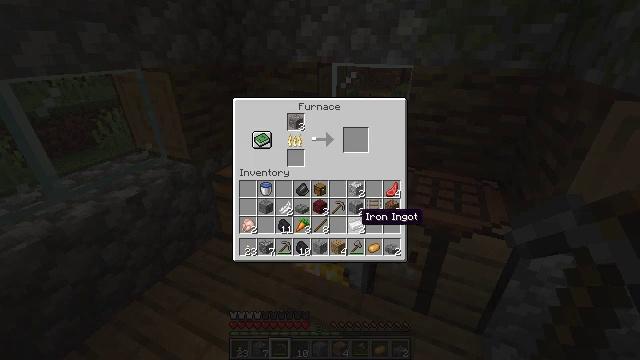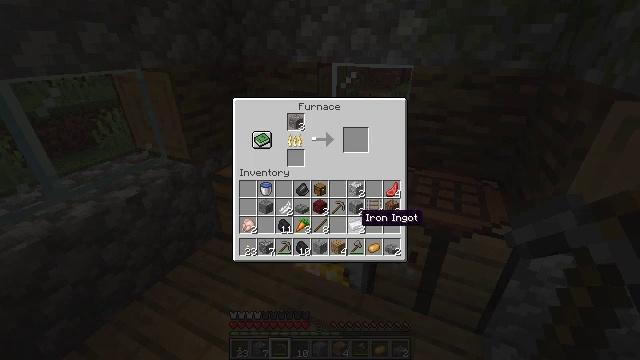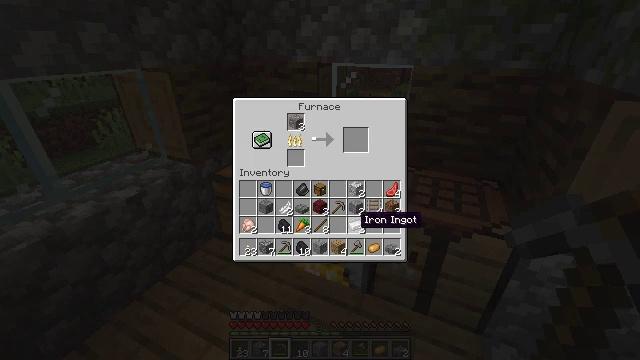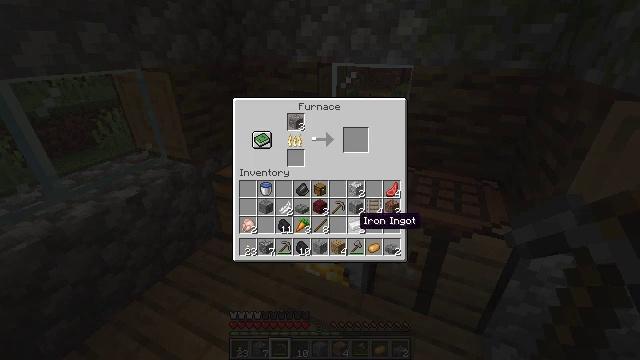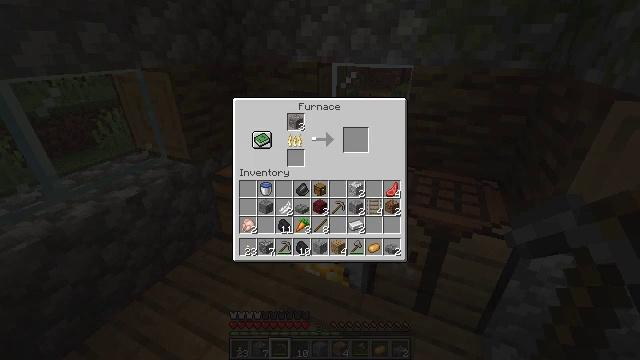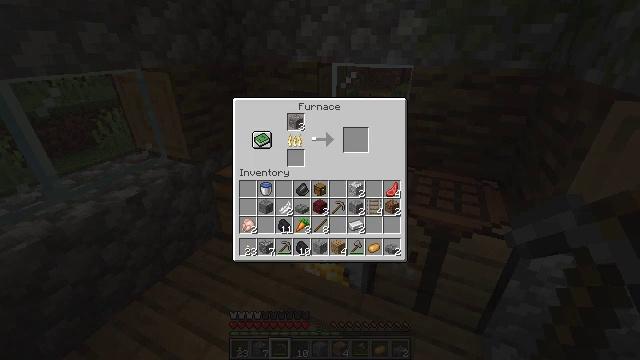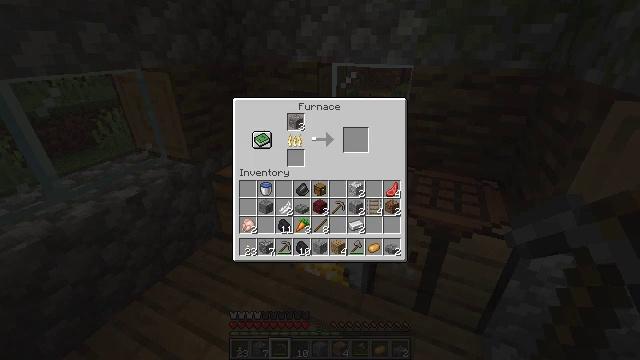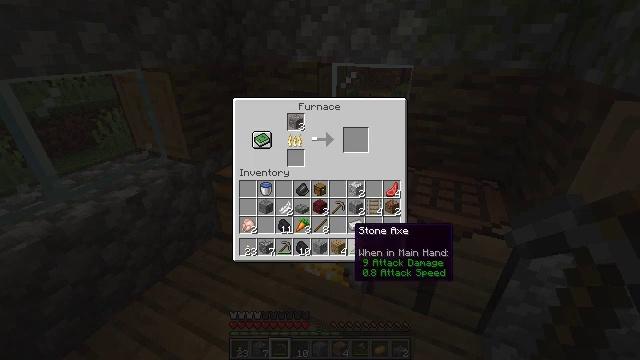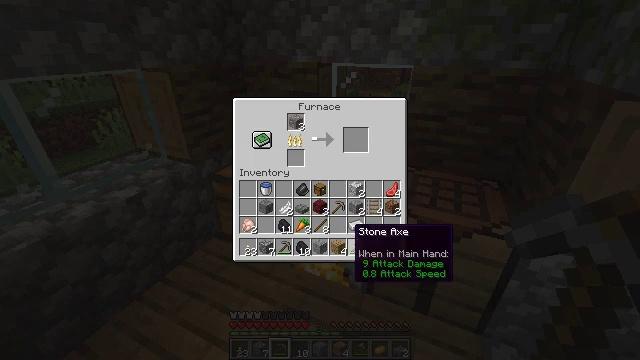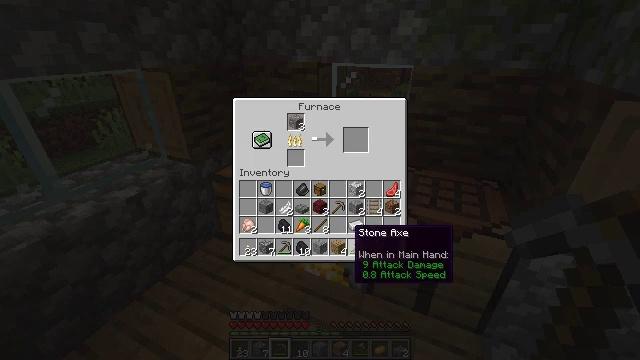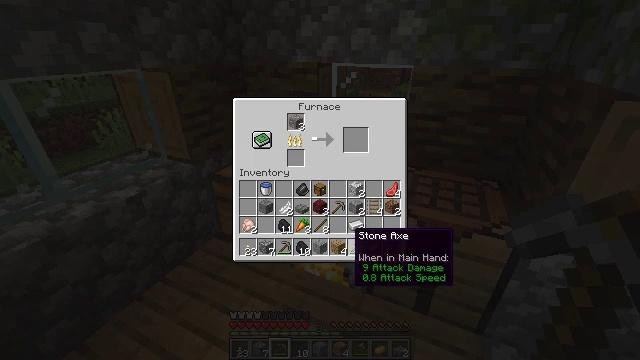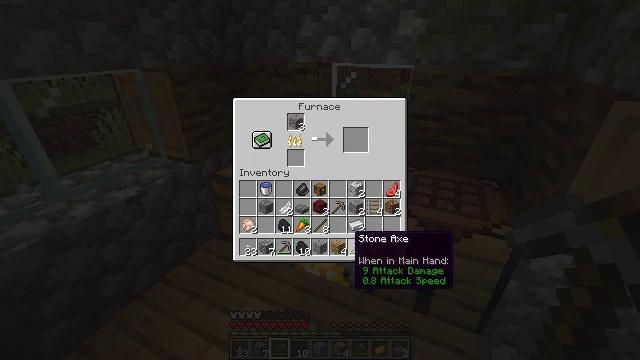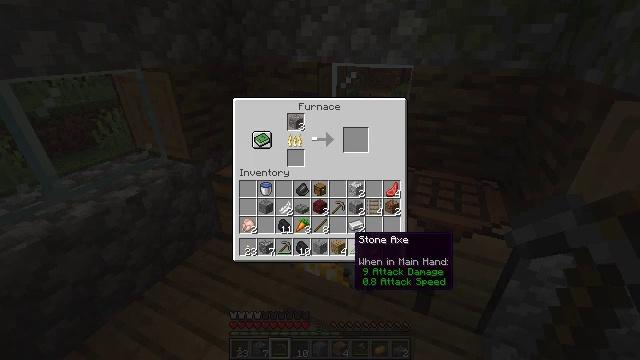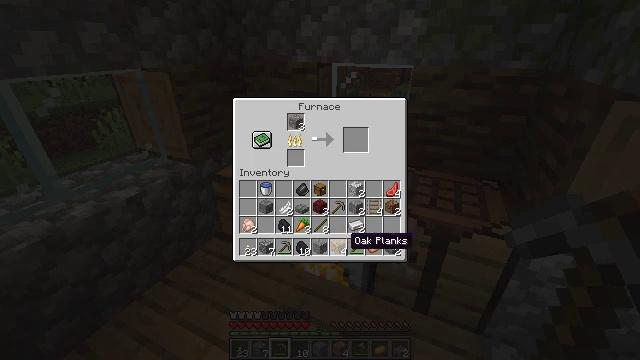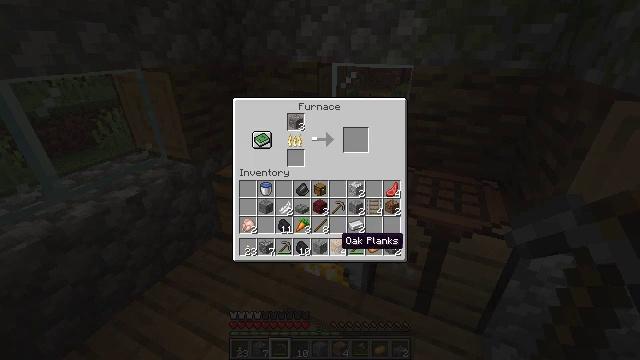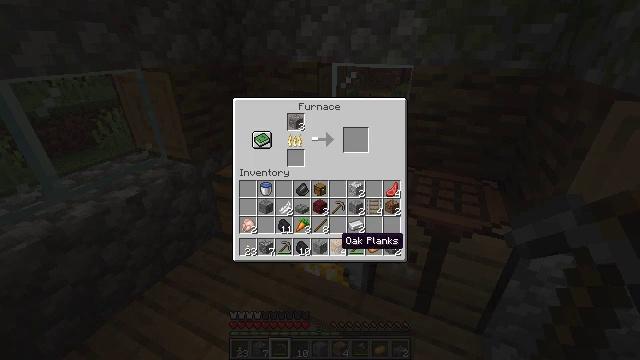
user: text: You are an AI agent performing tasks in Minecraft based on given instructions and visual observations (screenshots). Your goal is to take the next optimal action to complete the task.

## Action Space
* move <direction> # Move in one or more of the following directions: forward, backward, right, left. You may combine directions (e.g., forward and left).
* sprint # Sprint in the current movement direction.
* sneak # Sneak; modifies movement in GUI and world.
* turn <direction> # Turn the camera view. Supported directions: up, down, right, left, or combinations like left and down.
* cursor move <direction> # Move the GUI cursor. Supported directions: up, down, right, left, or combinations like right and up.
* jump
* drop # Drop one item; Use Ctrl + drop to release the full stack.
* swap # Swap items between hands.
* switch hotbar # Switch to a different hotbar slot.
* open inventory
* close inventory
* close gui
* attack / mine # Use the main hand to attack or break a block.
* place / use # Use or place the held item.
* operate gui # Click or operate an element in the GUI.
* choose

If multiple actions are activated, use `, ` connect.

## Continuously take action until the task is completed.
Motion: motion action
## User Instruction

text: Retrieve carrots by attacking the plant.
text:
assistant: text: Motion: no_op
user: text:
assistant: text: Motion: no_op
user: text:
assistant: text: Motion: no_op
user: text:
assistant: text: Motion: no_op
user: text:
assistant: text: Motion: no_op
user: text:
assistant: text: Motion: no_op
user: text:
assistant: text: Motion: no_op
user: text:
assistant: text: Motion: no_op
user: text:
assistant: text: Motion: no_op
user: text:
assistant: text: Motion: no_op
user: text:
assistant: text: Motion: no_op
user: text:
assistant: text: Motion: no_op
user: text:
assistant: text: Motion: no_op
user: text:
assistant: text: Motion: turn left
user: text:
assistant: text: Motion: no_op
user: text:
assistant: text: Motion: no_op
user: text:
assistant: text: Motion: no_op
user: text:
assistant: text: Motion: attack / mine
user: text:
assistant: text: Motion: attack / mine
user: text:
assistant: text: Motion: turn left and up
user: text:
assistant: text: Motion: turn up
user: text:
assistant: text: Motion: turn left and up
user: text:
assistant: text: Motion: turn left and up
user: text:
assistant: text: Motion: no_op
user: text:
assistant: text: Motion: no_op
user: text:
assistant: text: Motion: no_op
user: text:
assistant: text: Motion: no_op
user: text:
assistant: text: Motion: no_op
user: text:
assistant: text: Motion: no_op
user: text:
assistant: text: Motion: no_op